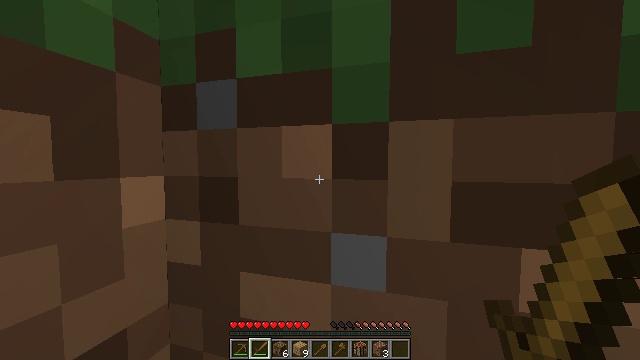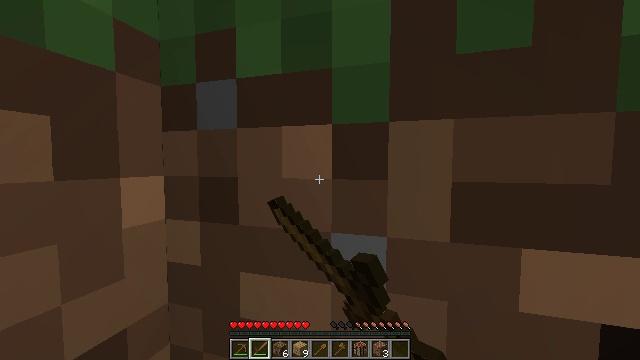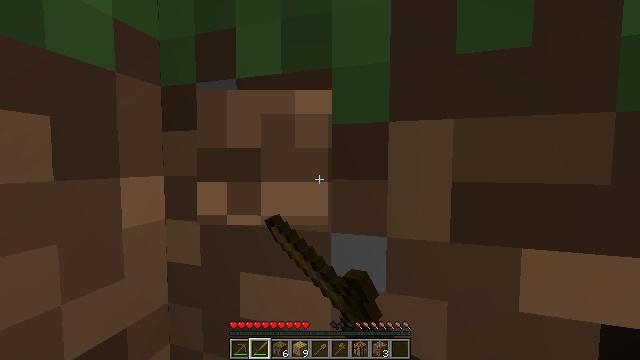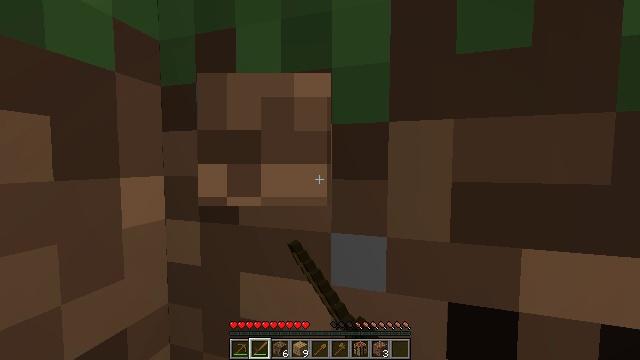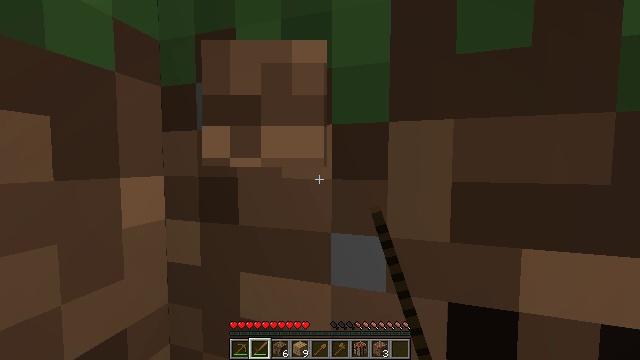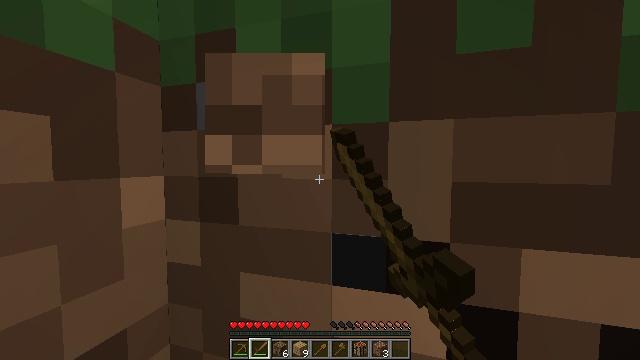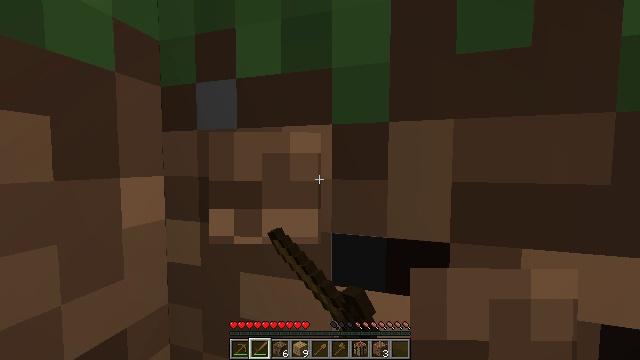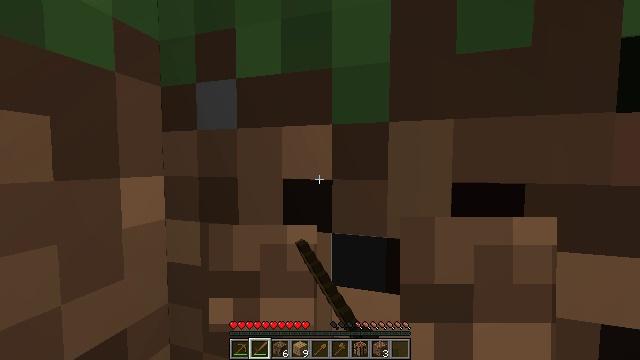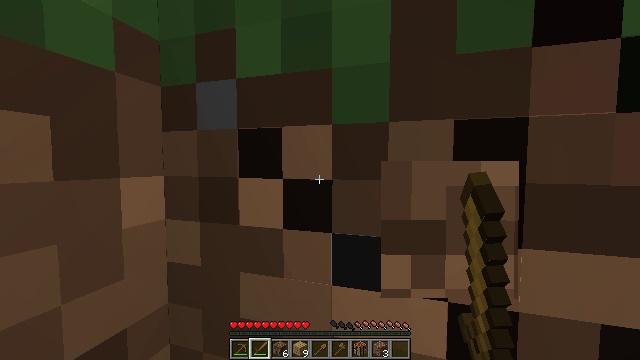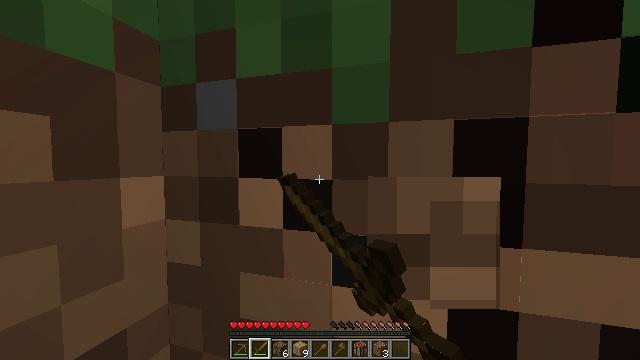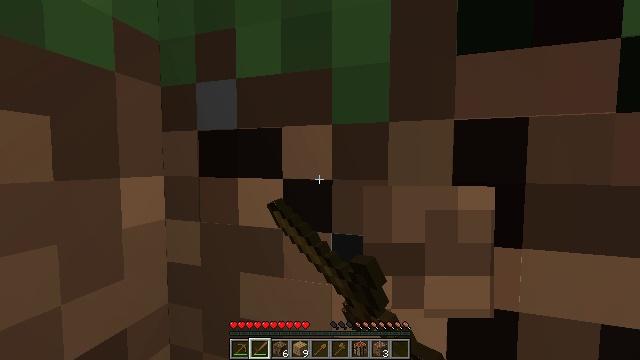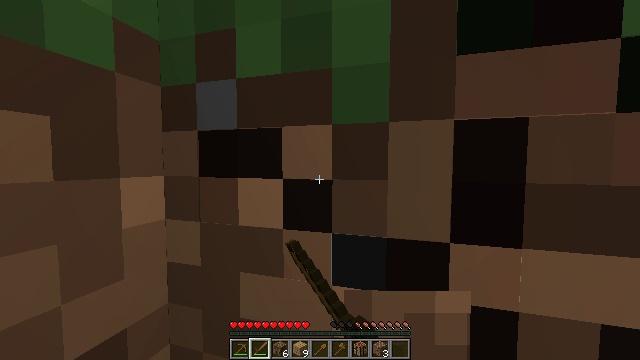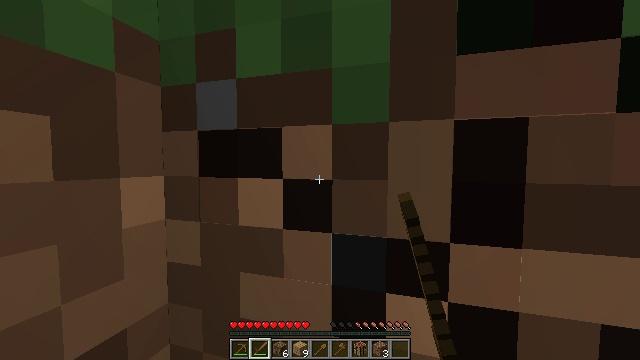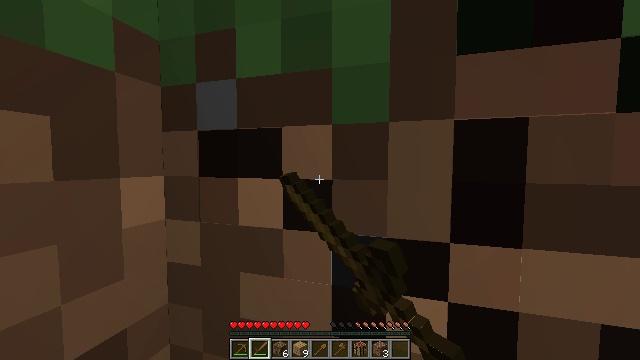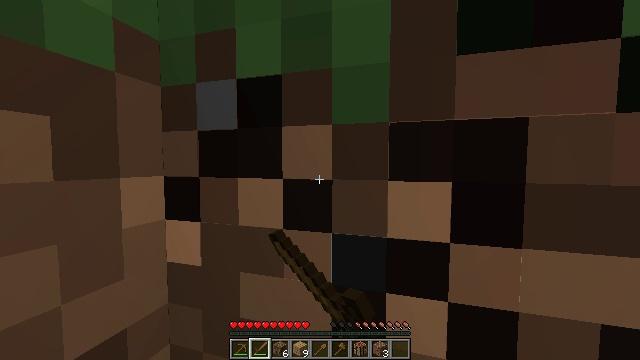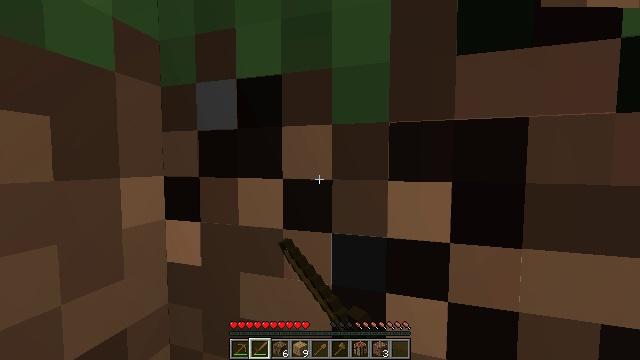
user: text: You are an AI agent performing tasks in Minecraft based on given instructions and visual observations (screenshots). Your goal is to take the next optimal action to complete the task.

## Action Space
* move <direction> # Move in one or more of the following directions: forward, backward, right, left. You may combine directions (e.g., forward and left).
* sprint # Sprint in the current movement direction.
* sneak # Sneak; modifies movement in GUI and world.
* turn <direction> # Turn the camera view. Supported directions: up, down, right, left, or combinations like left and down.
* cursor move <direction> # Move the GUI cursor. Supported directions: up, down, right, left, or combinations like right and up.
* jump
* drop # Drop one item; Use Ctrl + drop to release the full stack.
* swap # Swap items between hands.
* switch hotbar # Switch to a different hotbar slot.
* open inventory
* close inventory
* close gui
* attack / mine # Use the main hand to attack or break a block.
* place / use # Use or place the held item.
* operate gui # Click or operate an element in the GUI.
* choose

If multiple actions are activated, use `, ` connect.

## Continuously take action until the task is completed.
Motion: motion action
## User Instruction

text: Harvest grass block to clear the area.
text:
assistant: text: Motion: move forward, sprint, attack / mine
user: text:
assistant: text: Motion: move forward, sprint, attack / mine
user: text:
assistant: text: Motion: move forward, sprint, attack / mine
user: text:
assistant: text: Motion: move forward, sprint, attack / mine
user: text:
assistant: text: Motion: move forward, sprint, attack / mine
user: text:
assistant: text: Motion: move forward, sprint, attack / mine
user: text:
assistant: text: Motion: move forward, sprint, attack / mine
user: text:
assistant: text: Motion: move forward, sprint, attack / mine
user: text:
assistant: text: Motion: move forward, sprint, attack / mine
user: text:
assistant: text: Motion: move forward, sprint, attack / mine
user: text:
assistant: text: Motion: move forward, sprint, attack / mine
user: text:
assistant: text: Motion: move forward, sprint, attack / mine
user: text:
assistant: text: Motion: move forward, sprint, attack / mine
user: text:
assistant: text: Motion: move forward, sprint, attack / mine
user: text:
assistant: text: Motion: move forward, sprint, attack / mine
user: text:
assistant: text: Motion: move forward, sprint, attack / mine
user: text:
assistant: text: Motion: move forward, sprint, attack / mine
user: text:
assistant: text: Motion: move forward, sprint, attack / mine
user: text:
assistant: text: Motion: move forward, sprint, attack / mine
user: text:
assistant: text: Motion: move forward, sprint, attack / mine
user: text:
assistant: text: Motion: move forward, sprint, attack / mine
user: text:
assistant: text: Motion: sprint, attack / mine